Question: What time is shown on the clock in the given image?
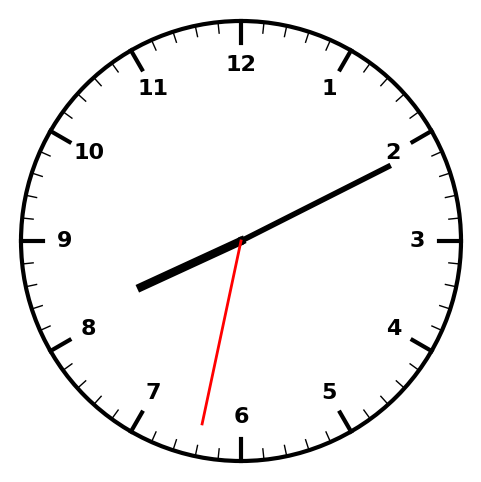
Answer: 08:10:32